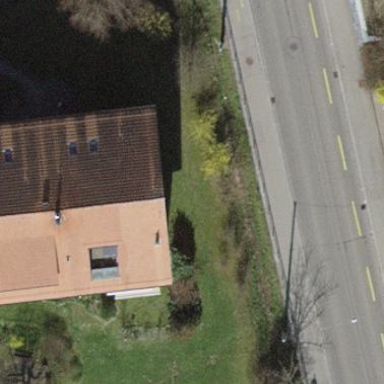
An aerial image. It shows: Apartments building with gabled tile roof.